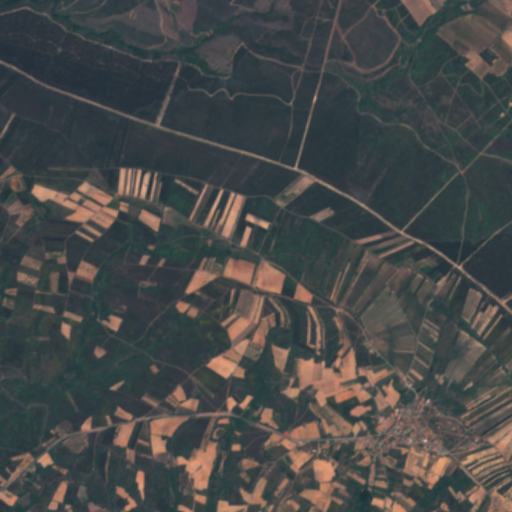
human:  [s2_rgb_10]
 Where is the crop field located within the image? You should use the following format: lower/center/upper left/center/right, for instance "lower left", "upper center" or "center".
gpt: The crop field is located in the center of the image.
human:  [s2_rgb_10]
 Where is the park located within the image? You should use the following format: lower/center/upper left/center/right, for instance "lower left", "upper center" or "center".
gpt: The park is located in the lower right of the image.
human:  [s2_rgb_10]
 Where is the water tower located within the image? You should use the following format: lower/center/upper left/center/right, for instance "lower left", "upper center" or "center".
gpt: The water tower is located in the lower right of the image.
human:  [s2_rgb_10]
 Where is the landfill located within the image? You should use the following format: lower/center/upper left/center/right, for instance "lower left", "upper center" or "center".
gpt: There is no landfill in the image.